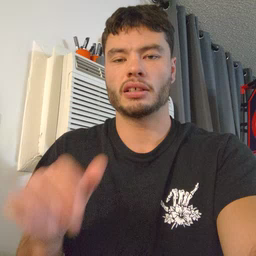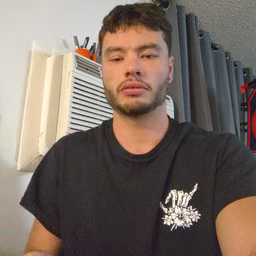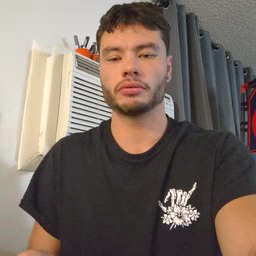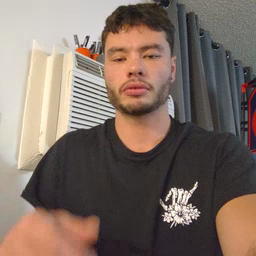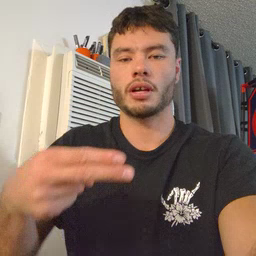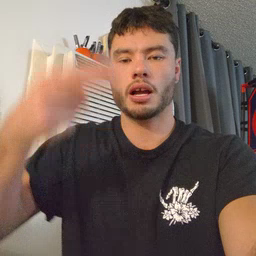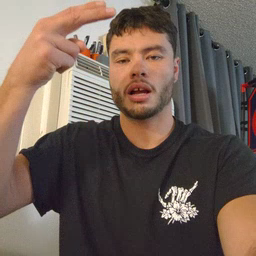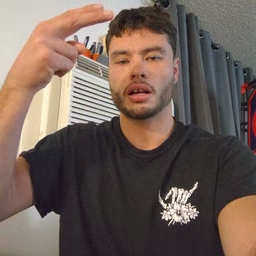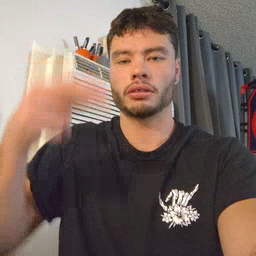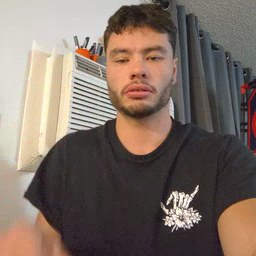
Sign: high